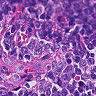
Metastatic tissue present: no